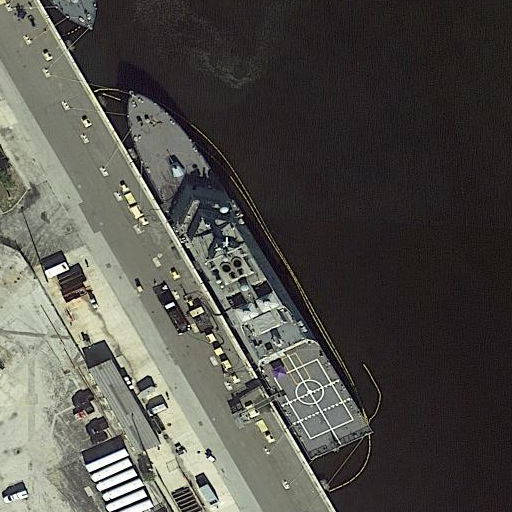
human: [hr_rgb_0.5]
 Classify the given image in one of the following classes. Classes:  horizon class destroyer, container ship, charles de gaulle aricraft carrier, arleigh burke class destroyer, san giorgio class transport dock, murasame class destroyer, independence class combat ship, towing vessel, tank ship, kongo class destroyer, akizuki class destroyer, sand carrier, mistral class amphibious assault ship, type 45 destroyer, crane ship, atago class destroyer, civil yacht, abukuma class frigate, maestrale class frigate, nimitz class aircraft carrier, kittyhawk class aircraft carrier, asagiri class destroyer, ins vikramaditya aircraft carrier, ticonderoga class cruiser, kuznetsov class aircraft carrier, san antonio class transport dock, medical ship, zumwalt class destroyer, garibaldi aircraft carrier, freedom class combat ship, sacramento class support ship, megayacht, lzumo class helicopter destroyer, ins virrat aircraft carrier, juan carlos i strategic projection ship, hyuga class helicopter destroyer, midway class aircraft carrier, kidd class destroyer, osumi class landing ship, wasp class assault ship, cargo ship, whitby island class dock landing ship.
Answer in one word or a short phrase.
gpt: Freedom class combat ship